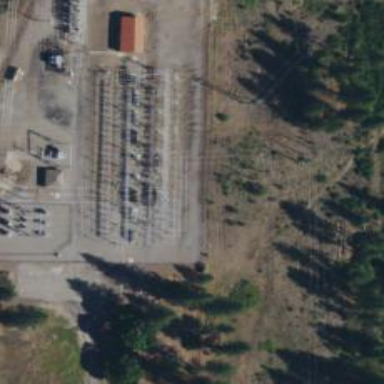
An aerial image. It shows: Power tower.